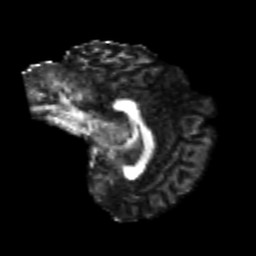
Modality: FA
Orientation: sagittal
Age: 22
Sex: female
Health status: healthy
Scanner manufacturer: philips
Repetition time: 7.388 s
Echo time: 0.08599 s